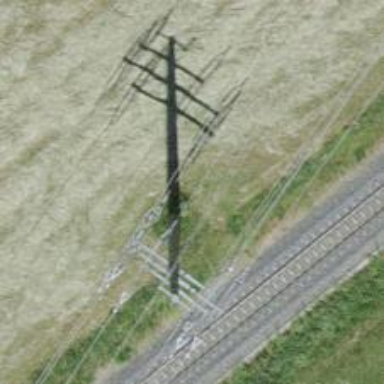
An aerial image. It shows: Power tower.